如图1，已知椭圆 \(\Gamma\) 的方程为 \(\frac{x^2}{a^2} + \frac{y^2}{b^2} = 1\ (a > b > 0)\) 和椭圆 \(\tau: \frac{x^2}{4} + \frac{y^2}{2} = 1\)，其中 \(A,B\) 分别是椭圆 \(\tau\) 的左右顶点。

(1) 若 \(A,B\) 恰好为椭圆 \(\Gamma\) 的两个焦点，椭圆 \(\Gamma\) 和椭圆 \(\tau\) 有相同的离心率，求椭圆 \(\Gamma\) 的方程；

(2) 如图2，若椭圆 \(\Gamma\) 的方程为 \(\frac{x^2}{8} + \frac{y^2}{4} = 1\)，\(P\) 是椭圆 \(\tau\) 上一点，射线 \(AP,BP\) 分别交椭圆 \(\Gamma\) 于 \(M,N\)，连接 \(AN,BM\)（\(P,M,N\) 均在 \(x\) 轴上方）。求证：\(NB,MA\) 斜率之积 \(k_{NB} \cdot k_{MA}\) 为定值，求出这个定值；

(3) 在（2）的条件下，若 \(AN \parallel BM\)，且两条平行线的斜率为 \(k(k > 0)\)，求正数 \(k\) 的值。
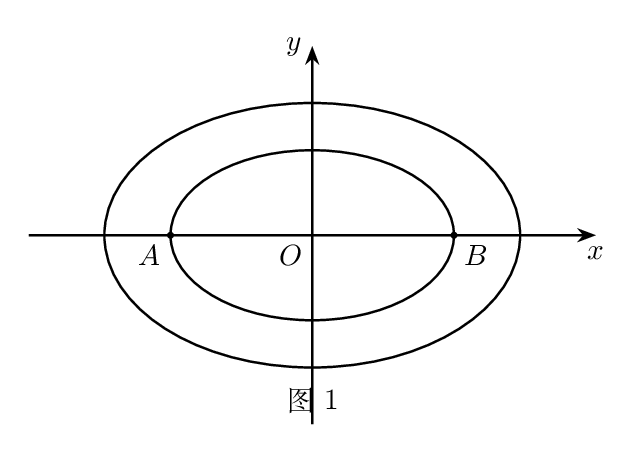
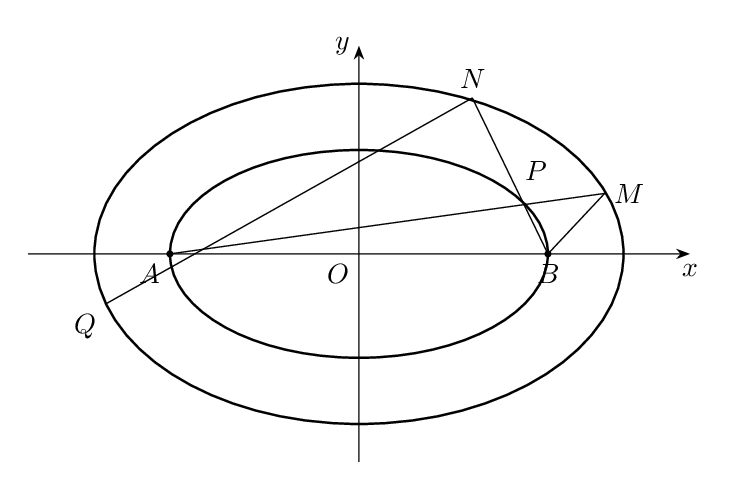
【解答】
【答案】(1) \(\frac{x^2}{8} + \frac{y^2}{4} = 1\)

(2) 证明见解析，定值为 \(-\frac{1}{2}\)

(3) \(\frac{\sqrt{6}}{6}\)

【分析】（1）根据椭圆顶点坐标、焦点坐标、离心率和 \(a,b,c\) 的关系直接求解即可；

（2）设 \(P(x_0,y_0)(y_0 > 0)\)，利用两点连线斜率公式表示出 \(k_{NB} \cdot k_{MA}\)，结合 \(P\) 在椭圆上直接化简整理即可；

（3）设直线 \(AN\) 与椭圆 \(\Gamma\) 交于另一点 \(Q\)，知 \(Q,M\) 关于坐标原点对称，将直线 \(AN\) 方程与椭圆方程联立可得韦达定理的结论，利用 \(k_{NB} \cdot k_{MA} = -\frac{1}{2}\) 可构造方程求得结果。

【详解】（1）由 \(\tau: \frac{x^2}{4} + \frac{y^2}{2} = 1\) 得：\(A(-2,0)\)，\(B(2,0)\)，且 \(\tau\) 的离心率为 \(\frac{\sqrt{2}}{2}\)；

\(\because A,B\) 恰为 \(\Gamma\) 的两个焦点，即椭圆 \(\Gamma\) 的半焦距 \(c = 2\)，

又椭圆 \(\Gamma\) 的离心率 \(e = \frac{c}{a} = \frac{\sqrt{2}}{2}\)，\(\therefore a = 2\sqrt{2}\)，\(\therefore b^2 = a^2 - c^2 = 4\)，

\(\therefore\) 椭圆 \(\Gamma\) 的方程为：\(\frac{x^2}{8} + \frac{y^2}{4} = 1\)。

（2）设 \(P(x_0,y_0)(y_0 > 0)\)，则 \(\frac{x_0^2}{4} + \frac{y_0^2}{2} = 1\)，即 \(y_0^2 = 2 - \frac{x_0^2}{2}\)，

\(\therefore k_{NB} = k_{PB} = \frac{y_0}{x_0 - 2}\)，\(k_{MA} = k_{PA} = \frac{y_0}{x_0 + 2}\)，

\[
\therefore k_{NB} \cdot k_{MA} = \frac{y_0^2}{x_0^2 - 4} = \frac{2 - \frac{x_0^2}{2}}{x_0^2 - 4} = \frac{4 - x_0^2}{2(x_0^2 - 4)} = -\frac{1}{2},
\]
\(\therefore k_{NB} \cdot k_{MA}\) 为定值，定值为 \(-\frac{1}{2}\).

（3）

设直线 \(AN\) 与椭圆 \(\Gamma\) 交于另一点 \(Q\)，由椭圆对称性可知：\(Q,M\) 关于坐标原点对称，

设直线 \(AN: y = k(x + 2)\)，\(N(x_1,y_1)\)，\(Q(x_2,y_2)\)，则 \(M(-x_2,-y_2)\)，

由
\[
\begin{cases}
y = k(x + 2) \\
\frac{x^2}{8} + \frac{y^2}{4} = 1
\end{cases}
\]
得：\((1 + 2k^2)x^2 + 8k^2x + 8k^2 - 8 = 0\)，

则 \(\Delta = 64k^4 - (32k^2 - 32)(1 + 2k^2) = 32k^2 + 32 > 0\)，

\[
\therefore x_1 + x_2 = -\frac{8k^2}{1 + 2k^2},\quad x_1x_2 = \frac{8k^2 - 8}{1 + 2k^2},
\]
\[
\therefore y_1y_2 = k^2(x_1 + 2)(x_2 + 2) = k^2\left[x_1x_2 + 2(x_1 + x_2) + 4\right] = -\frac{4k^2}{1 + 2k^2},
\]

由（2）知：\(k_{NB} \cdot k_{MA} = -\frac{1}{2}\)，

\[
\therefore k_{NB} \cdot k_{MA} = \frac{y_1}{x_1 - 2} \cdot \frac{-y_2}{-x_2 + 2} = \frac{y_1y_2}{(x_1 - 2)(x_2 - 2)} = \frac{y_1y_2}{x_1x_2 - 2(x_1 + x_2) + 4} = \frac{-\frac{4k^2}{1 + 2k^2}}{\frac{8k^2 - 8}{1 + 2k^2} + \frac{16k^2}{1 + 2k^2} + 4} = \frac{-k^2}{8k^2 - 1} = -\frac{1}{2},
\]

解得：\(k^2 = \frac{1}{6}\)，又 \(k > 0\)，\(\therefore k = \frac{\sqrt{6}}{6}\).

【点睛】关键点点睛：本题考查椭圆中的定值、参数值的求解问题；本题第三问求解的关键是能够通过椭圆的对称性将问题转化为一条直线与椭圆的交点问题，进而根据已知等量关系，利用韦达定理来进行求解。
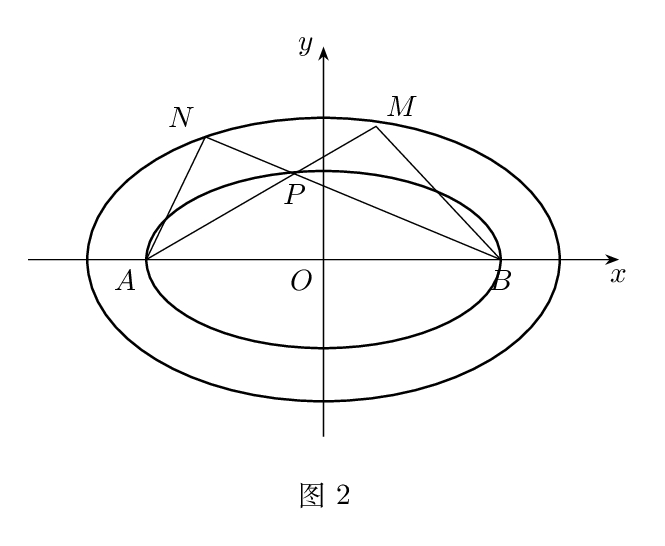